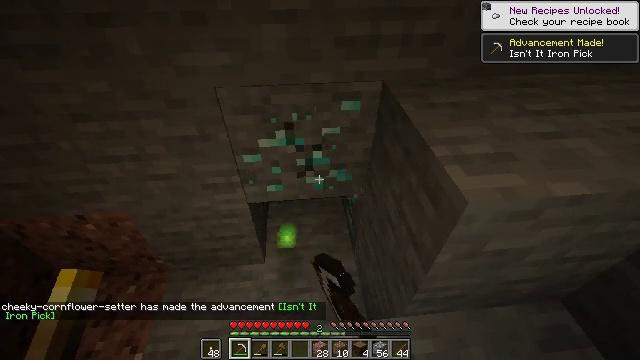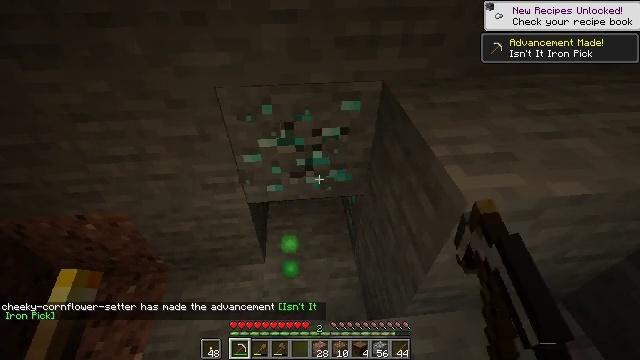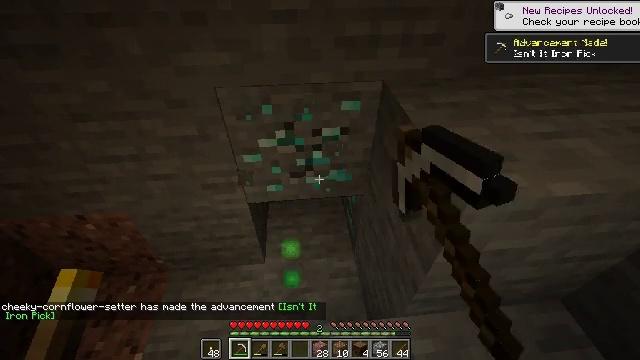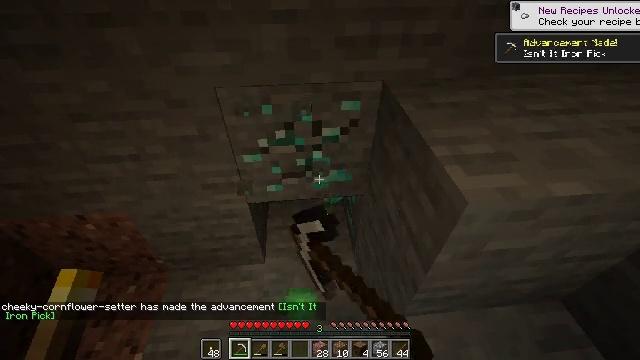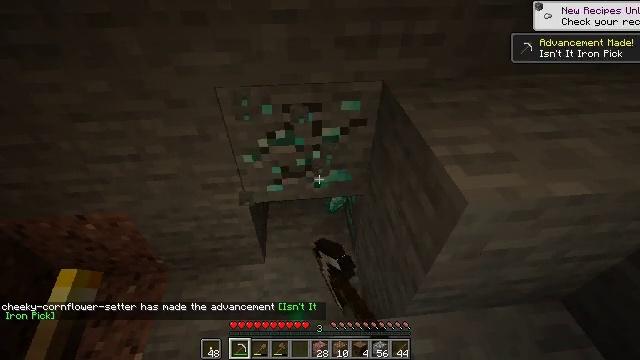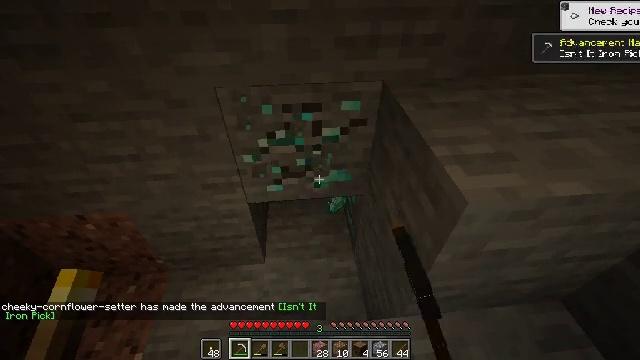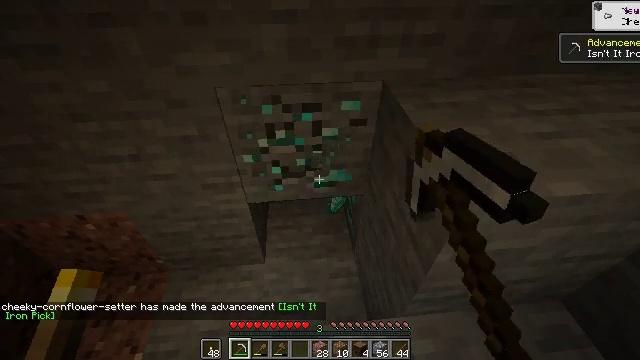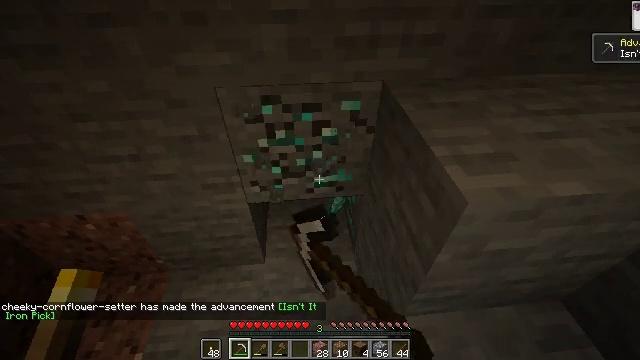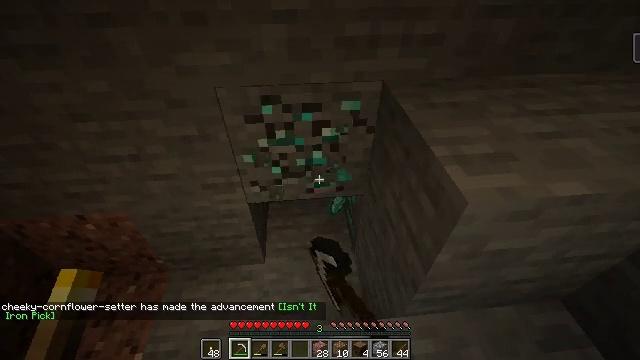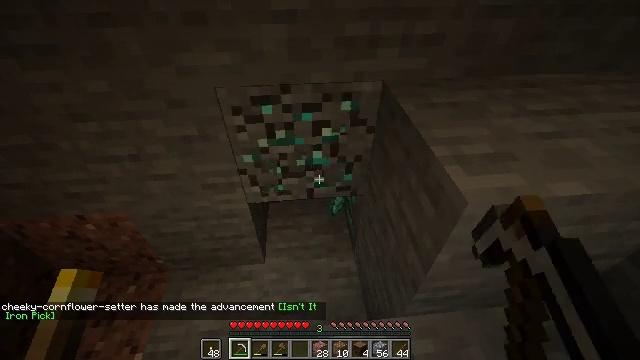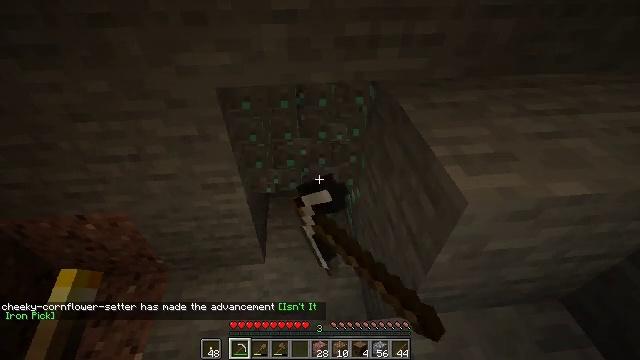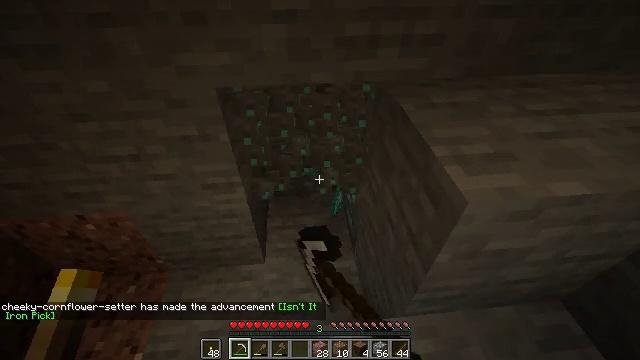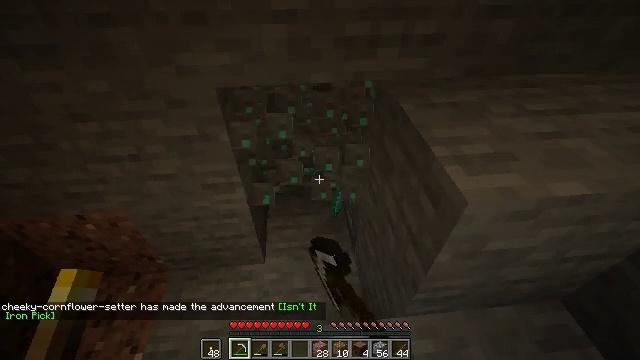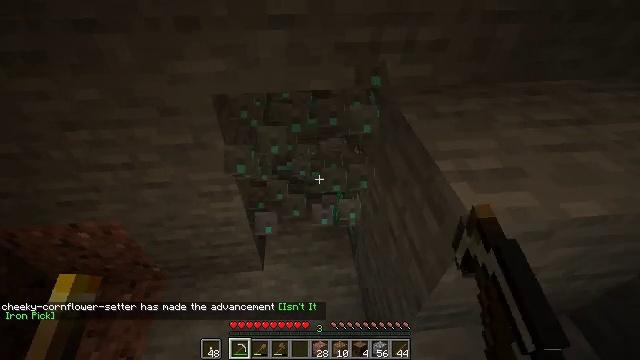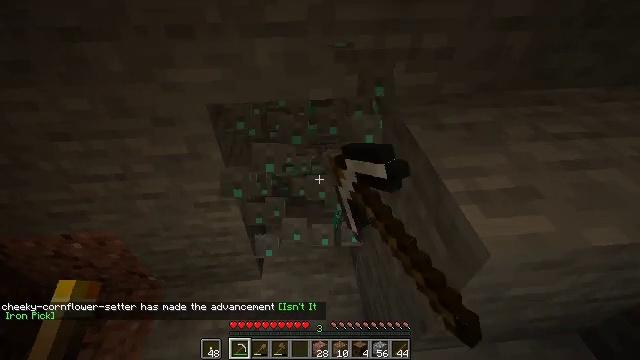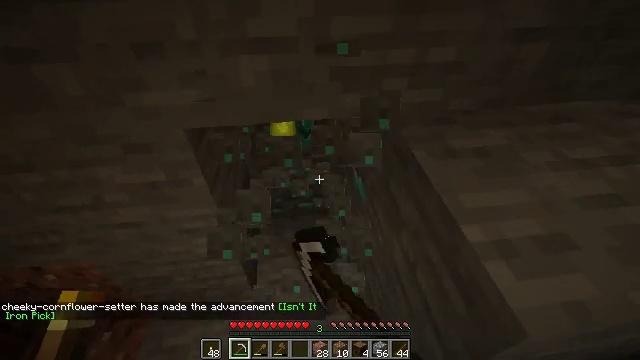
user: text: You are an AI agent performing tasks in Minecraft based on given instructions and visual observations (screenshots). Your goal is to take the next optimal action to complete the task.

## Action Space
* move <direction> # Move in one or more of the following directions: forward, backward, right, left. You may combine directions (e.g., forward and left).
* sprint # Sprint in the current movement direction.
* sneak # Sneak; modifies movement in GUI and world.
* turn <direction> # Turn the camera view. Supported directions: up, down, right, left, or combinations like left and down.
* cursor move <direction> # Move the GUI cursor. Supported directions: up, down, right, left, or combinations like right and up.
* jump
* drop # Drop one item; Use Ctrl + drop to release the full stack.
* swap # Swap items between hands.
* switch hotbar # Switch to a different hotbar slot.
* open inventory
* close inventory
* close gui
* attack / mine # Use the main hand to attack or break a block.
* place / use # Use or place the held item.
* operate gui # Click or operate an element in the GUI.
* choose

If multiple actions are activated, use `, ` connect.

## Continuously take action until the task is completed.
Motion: motion action
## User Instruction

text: Extract diamond ore blocks.
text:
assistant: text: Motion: attack / mine
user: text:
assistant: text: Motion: attack / mine
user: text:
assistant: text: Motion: attack / mine
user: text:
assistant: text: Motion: attack / mine
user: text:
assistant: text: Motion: attack / mine
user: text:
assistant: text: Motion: attack / mine
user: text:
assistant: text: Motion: attack / mine
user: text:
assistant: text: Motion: attack / mine
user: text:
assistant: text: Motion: attack / mine
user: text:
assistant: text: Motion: attack / mine
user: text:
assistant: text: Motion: attack / mine
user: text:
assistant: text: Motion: attack / mine
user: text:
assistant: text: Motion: move forward, attack / mine
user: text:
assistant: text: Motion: move forward, attack / mine
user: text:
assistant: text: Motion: move forward, turn right, attack / mine
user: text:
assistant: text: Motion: move forward, attack / mine
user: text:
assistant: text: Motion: move forward, attack / mine
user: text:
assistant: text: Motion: attack / mine
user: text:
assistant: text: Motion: attack / mine
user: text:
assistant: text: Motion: attack / mine
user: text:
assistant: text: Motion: turn up, attack / mine
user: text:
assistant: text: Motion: turn up, attack / mine
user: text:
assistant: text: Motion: turn up, attack / mine
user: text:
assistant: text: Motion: attack / mine
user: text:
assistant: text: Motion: attack / mine
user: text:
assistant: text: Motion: attack / mine
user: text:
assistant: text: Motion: attack / mine
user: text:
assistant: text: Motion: attack / mine
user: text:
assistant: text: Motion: attack / mine
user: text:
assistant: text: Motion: attack / mine